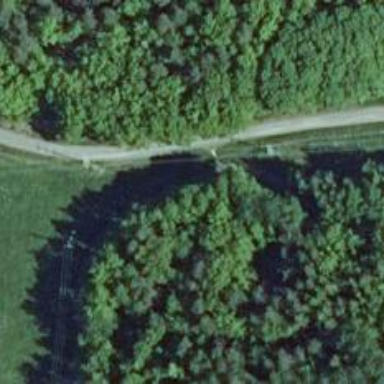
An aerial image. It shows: Footway with Nordic ski trail. The ski trail is groomed for classic and skating styles.